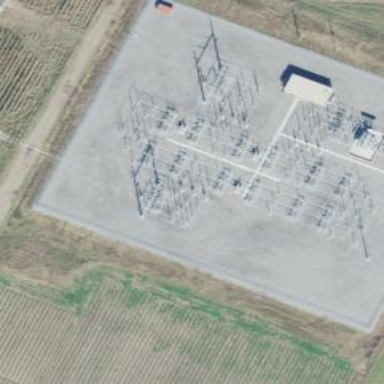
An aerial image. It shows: Switch used for power control.